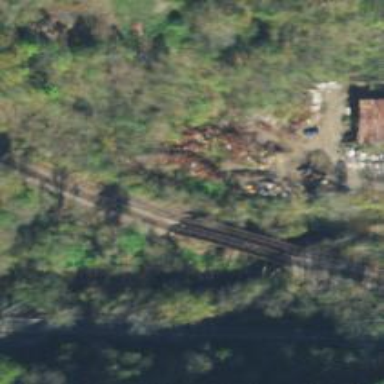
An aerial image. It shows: Disused railway bridge.